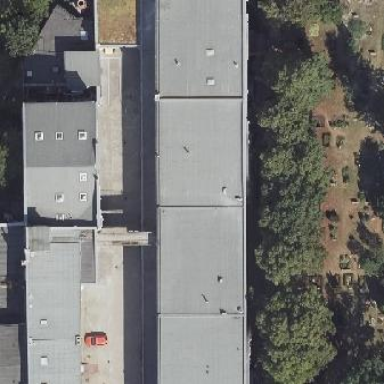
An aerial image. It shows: Part of building.